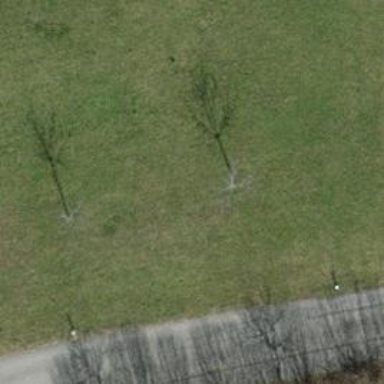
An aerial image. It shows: Urban tree adds touch of nature to the surroundings.